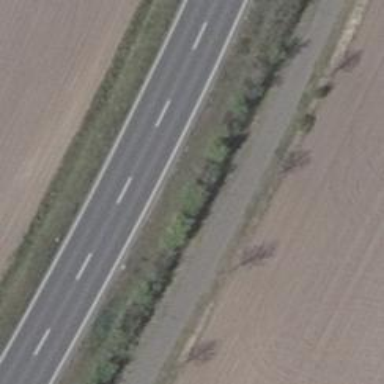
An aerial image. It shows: Cycleway.